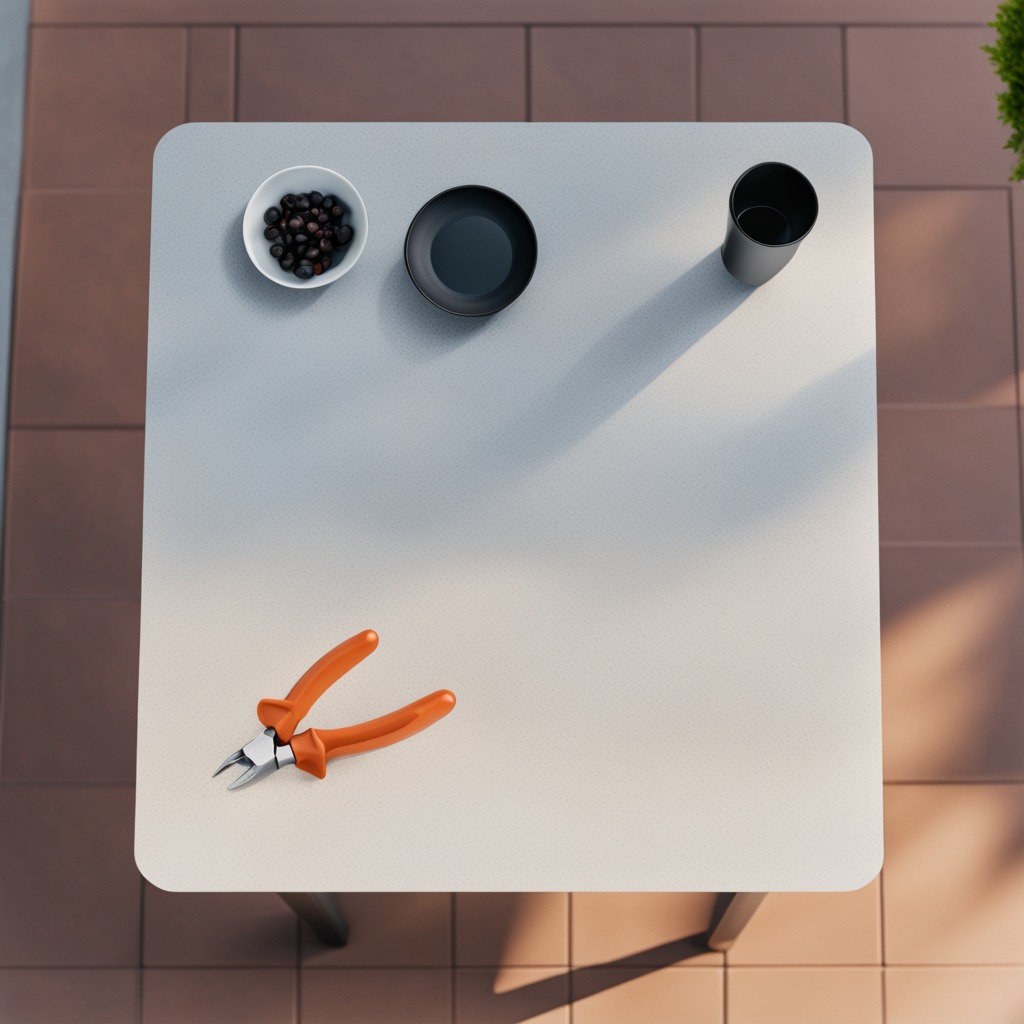
A plier is lying on the table.